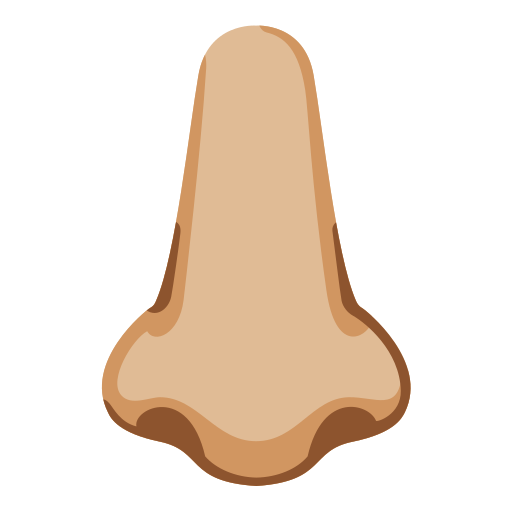
Emoji: 👃🏼